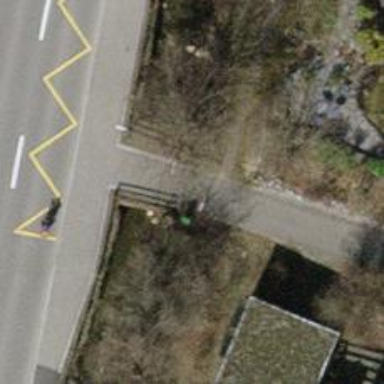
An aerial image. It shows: Cycle barrier.